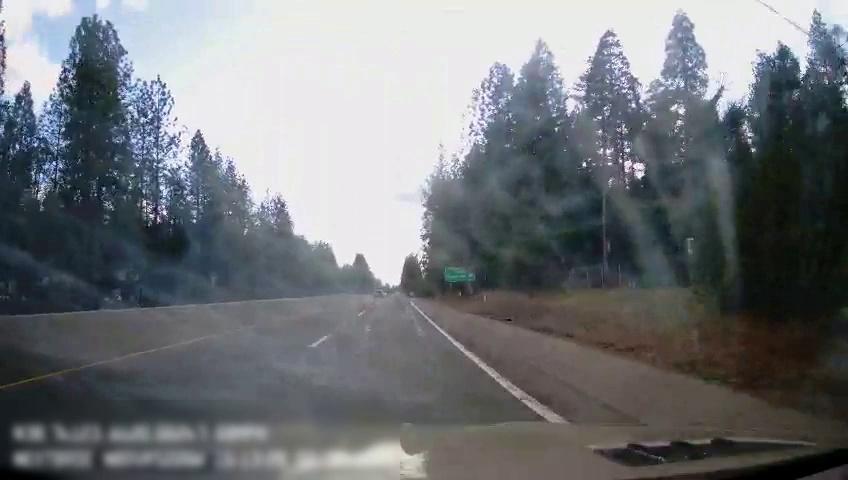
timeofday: Day
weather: Sunny
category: Drivable Space
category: Vehicles | SUV
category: Lanes | Alternate Lane
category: Lanes | Current Lane
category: Lanes | Alternate Lane
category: Traffic | Signs